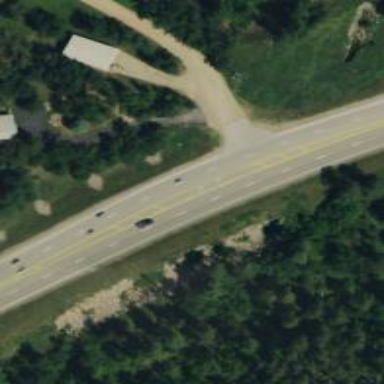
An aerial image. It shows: Trunk highway.